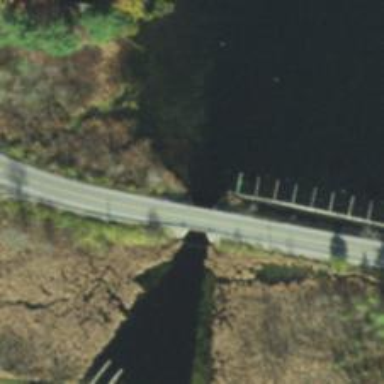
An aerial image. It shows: Low bridge.